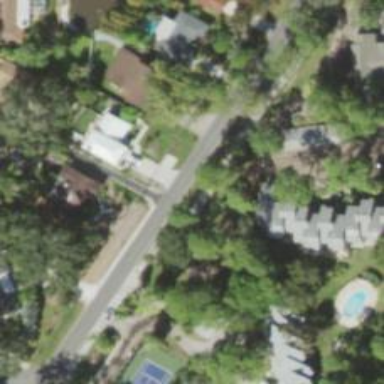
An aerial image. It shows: Driveway.